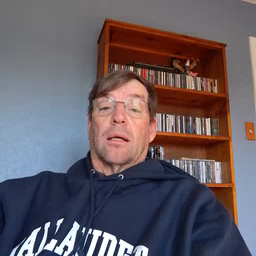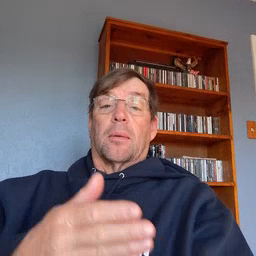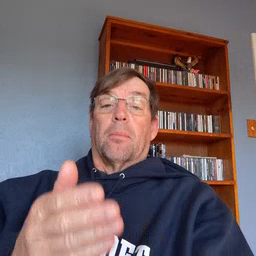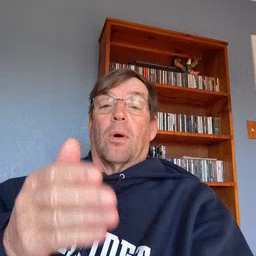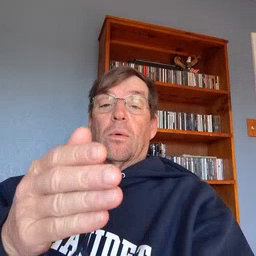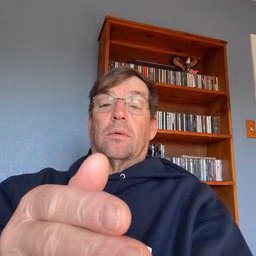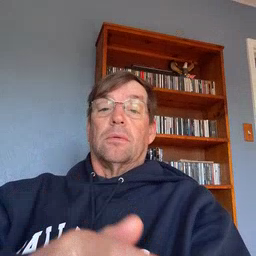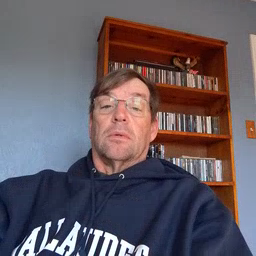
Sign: boat